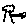
Label: tree